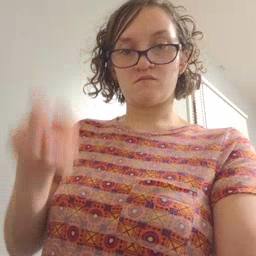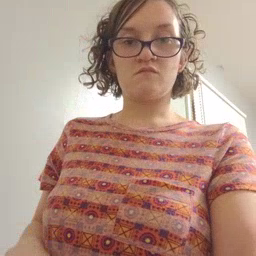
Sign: stairs